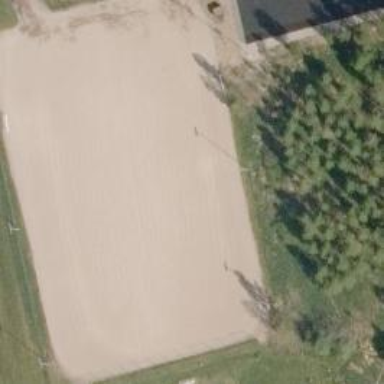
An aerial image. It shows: Grass pitch designed for soccer and ice hockey.